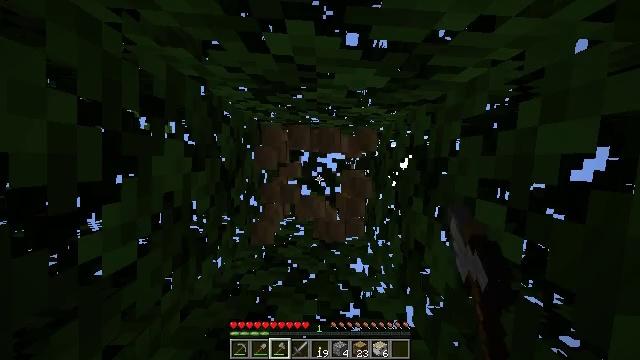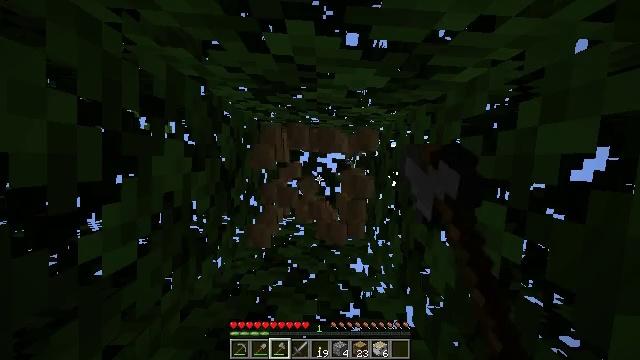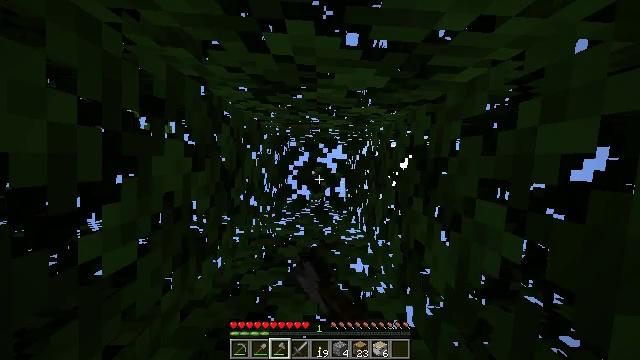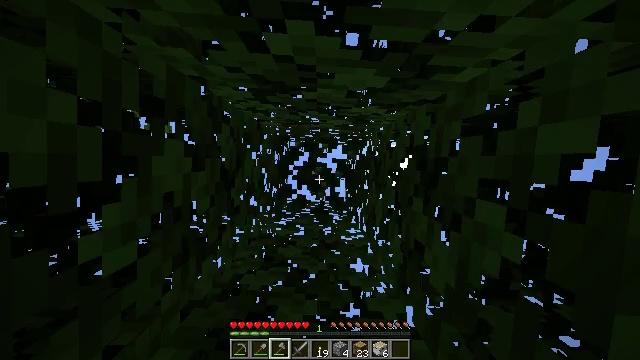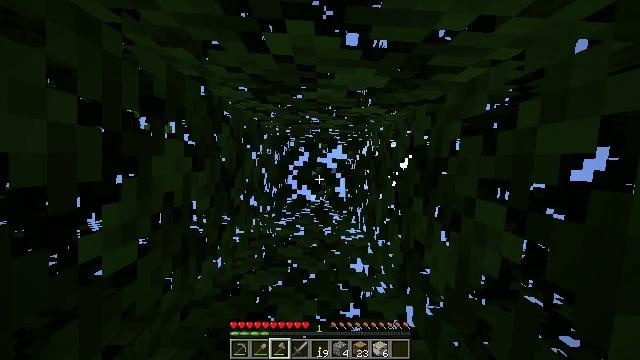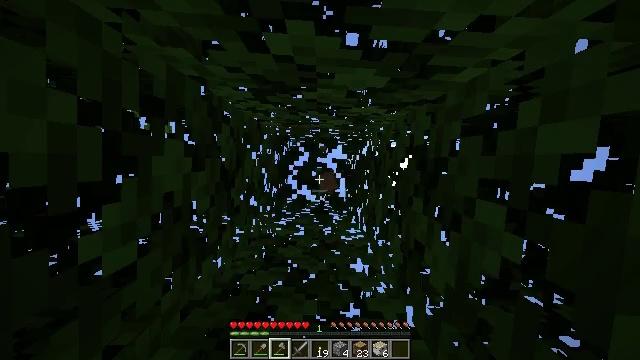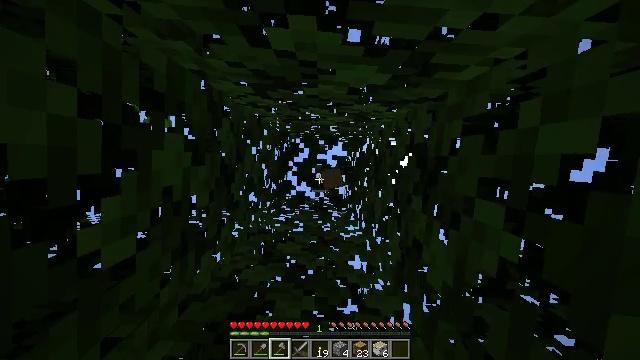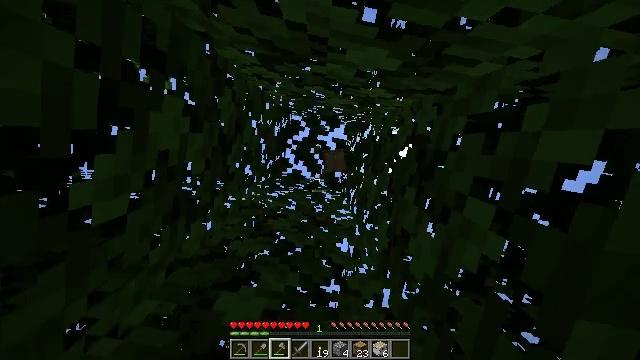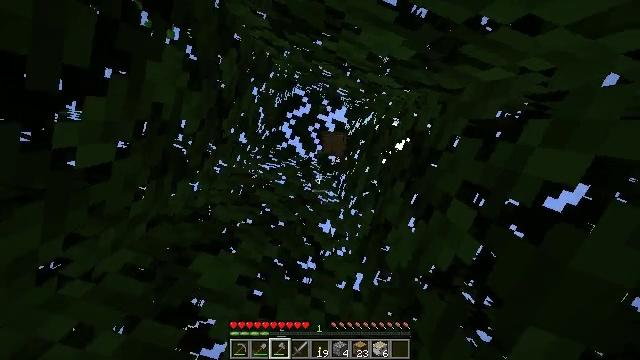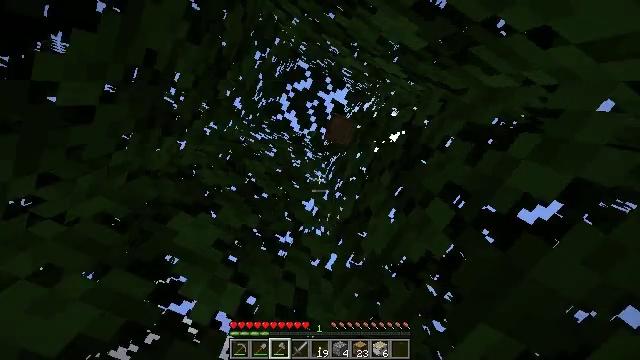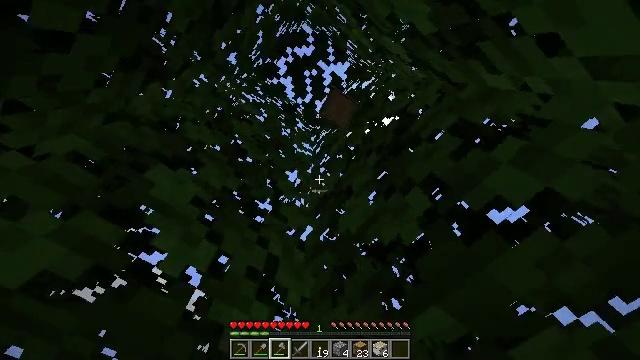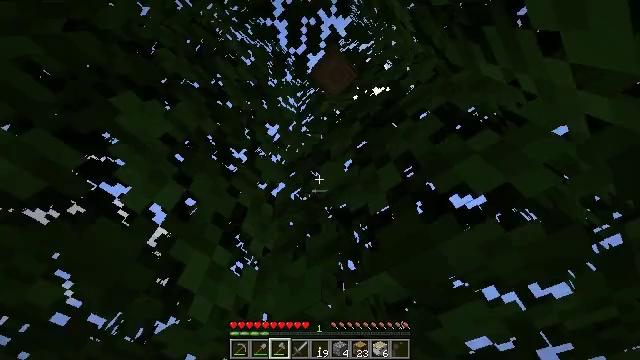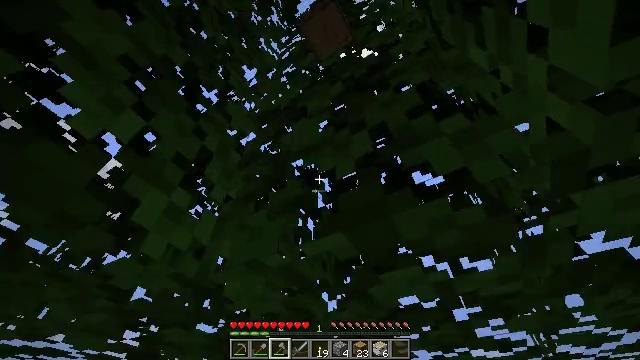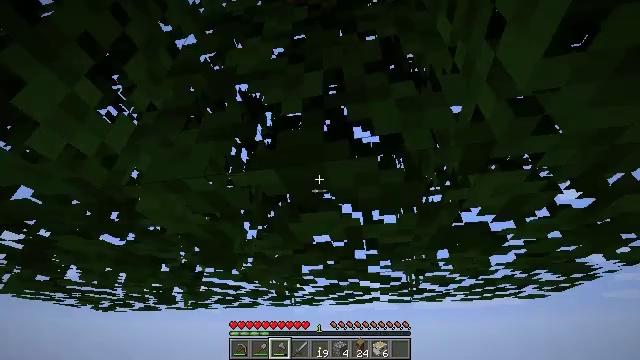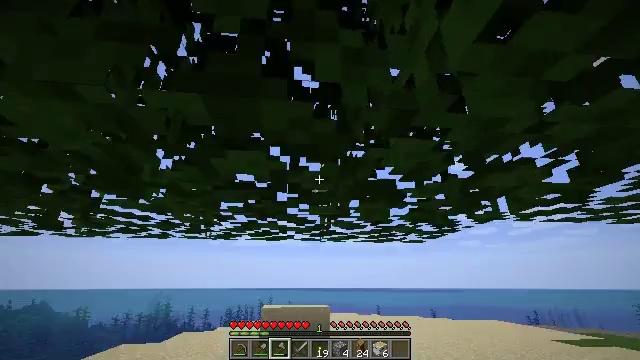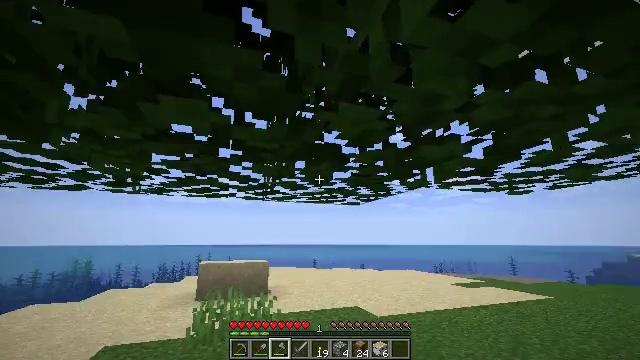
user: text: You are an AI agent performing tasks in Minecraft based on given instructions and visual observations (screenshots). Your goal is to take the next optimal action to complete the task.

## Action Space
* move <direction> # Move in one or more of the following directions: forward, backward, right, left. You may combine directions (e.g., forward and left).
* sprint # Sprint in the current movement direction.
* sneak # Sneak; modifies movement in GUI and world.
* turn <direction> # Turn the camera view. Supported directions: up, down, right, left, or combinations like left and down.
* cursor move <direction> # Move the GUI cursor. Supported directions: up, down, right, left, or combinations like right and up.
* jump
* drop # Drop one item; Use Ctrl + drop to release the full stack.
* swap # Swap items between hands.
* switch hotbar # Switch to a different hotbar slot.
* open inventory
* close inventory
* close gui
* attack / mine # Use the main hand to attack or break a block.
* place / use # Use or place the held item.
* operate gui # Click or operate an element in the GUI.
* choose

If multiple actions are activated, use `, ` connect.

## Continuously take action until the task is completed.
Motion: motion action
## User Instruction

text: Collect some oak leaves.
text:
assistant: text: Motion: attack / mine
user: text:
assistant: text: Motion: attack / mine
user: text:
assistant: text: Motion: attack / mine
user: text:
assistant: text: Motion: attack / mine
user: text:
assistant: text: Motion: no_op
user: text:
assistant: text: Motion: no_op
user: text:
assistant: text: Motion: turn right and down
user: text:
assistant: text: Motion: turn right and down
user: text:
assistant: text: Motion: turn right and down
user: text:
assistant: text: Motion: turn right and down
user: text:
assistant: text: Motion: turn right and down
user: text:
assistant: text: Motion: turn right and down
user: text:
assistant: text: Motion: turn right and down
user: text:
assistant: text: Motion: turn right and down
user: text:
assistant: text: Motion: turn right and down
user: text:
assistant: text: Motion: turn right and down
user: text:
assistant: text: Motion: turn right and down
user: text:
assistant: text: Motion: move back, turn right and down
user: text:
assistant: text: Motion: move back, turn right and down
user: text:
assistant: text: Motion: move back and move left, turn right and down
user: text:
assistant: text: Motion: move back and move left, turn right and down
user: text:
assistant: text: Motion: move left, turn right and down
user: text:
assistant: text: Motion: turn right and down
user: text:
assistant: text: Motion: turn right and up
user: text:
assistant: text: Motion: move forward
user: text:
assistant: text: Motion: move forward
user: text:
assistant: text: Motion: move forward
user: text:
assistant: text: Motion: move forward, turn left and up
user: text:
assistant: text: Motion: move forward, turn right and up
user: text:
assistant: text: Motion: move forward, turn right and up